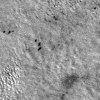
Atmospheric dust classification: not_dusty